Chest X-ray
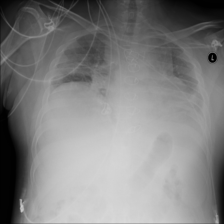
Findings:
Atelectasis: positive
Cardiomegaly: negative
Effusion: negative
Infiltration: positive
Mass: negative
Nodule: negative
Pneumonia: negative
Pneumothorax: negative
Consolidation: negative
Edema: negative
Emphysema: negative
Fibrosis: negative
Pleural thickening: negative
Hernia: negative